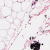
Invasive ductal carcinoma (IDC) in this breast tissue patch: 0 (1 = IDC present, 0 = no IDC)